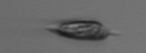
Label: Prorocentrum_triestinum